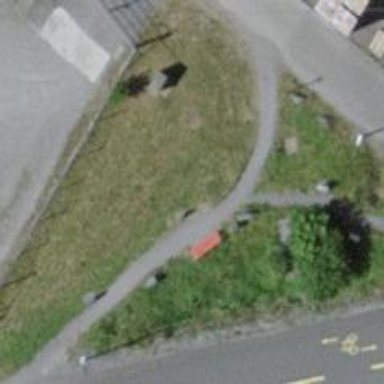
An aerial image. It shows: Path on the ground.